Question: I have the following Firebase Database :

I need to delete all the entries/database objects sharing the same "date_cours" type.
I tried the following method to delete all the entries sharing the same date_cours "10/09/2018", for example :
'''
private void Delete_CR_Lessons(Date date) {
final String date_a_supprimer_string = DateFormat.getDateInstance(DateFormat.SHORT).format(date);
DatabaseReference drTest = FirebaseDatabase.getInstance().getReference("cours");
drTest.child("date_cours").orderByKey().equalTo("10/09/2018")
.addListenerForSingleValueEvent(new ValueEventListener() {
@Override
public void onDataChange(DataSnapshot dataSnapshot) {
Log.i("Tag", "test1");
for (DataSnapshot postsnapshot :dataSnapshot.getChildren()) {
Log.i("Tag", "test2");
String key = postsnapshot.getKey();
dataSnapshot.getRef().removeValue();
}
}
@Override
public void onCancelled(DatabaseError databaseError) {
Log.w("TAG: ", databaseError.getMessage());
}
});
}//fin de la methode Delete_CR_Lessons
'''
I have no error during the execution of the method.
In the Logs, I can see my Log "test1" but not the log "test2".
Does anyone know what I am missing ?
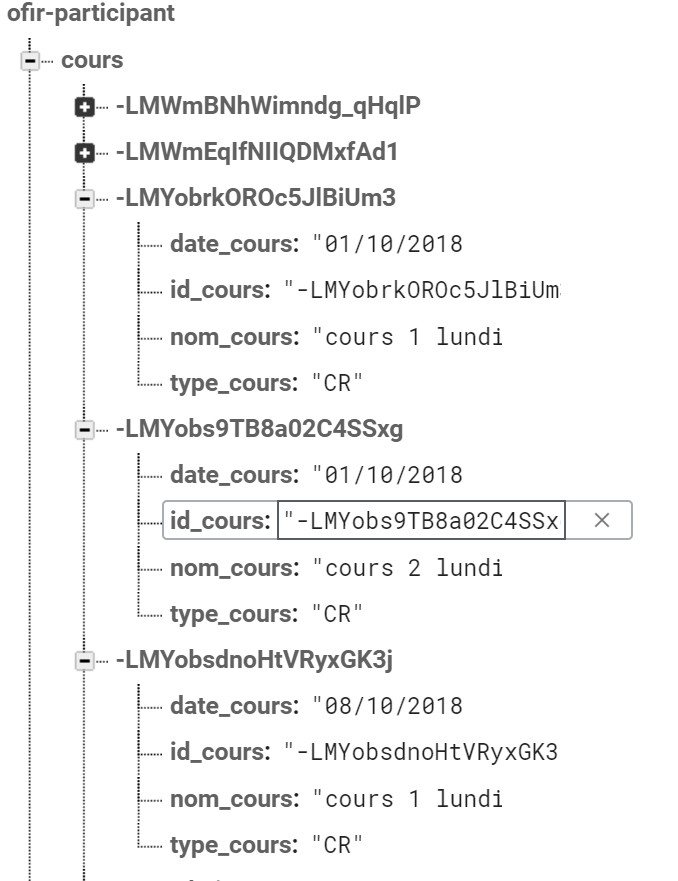
Answer: You are providing wrong path and than you are trying to delete wrong 'datasnapshot' value for example try to use: 'postsnapshot.getRef().removeValue();' instead of 'dataSnapshot.getRef().removeValue();' because 'dataSnapshot' doesn't point to the value which you want to delete. That is why you used 'for' loop to get all value nodes from your database. Check code below:
'''
DatabaseReference drTest = FirebaseDatabase.getInstance().getReference("cours");
drTest.orderByChild("date_cours").equalTo("01/10/2018")
.addListenerForSingleValueEvent(new ValueEventListener() {
@Override
public void onDataChange(DataSnapshot dataSnapshot) {
Log.i("Tag", "test1");
for (DataSnapshot postsnapshot :dataSnapshot.getChildren()) {
Log.i("Tag", "test2");
String key = postsnapshot.getKey();
postsnapshot.getRef().removeValue();
}
}
@Override
public void onCancelled(DatabaseError databaseError) {
Log.w("TAG: ", databaseError.getMessage());
}
});
'''